Question: I have a checkbox in a loop that I wanted to check all and uncheck all using jquery. I have implemented a Jquery check all and uncheck all function, however, it only check the first checkbox in the loop after checking the checkall labeled checkbox. How would I able to implement this correctly? Codes are shown below. Thanks.
View:
'''
<div><input type="checkbox" class="check_all"> Check all</div>
<?php
$cnt=0;
echo form_open('students/del_student/'.$tennant_id);
foreach($data_student as $row)
{
$cnt++;
echo"<input type='hidden' name='course_occasion_id' value=".$row->course_occasion_id.">";
?>
<address>
<div class="row-fluid">
<div class="span2"><input type='checkbox' name='student_id[]'id="student_id" value="<?php echo $row->id;?>" ></div>
<div class="span4"><?php echo anchor("students/student/$row->id/$tennant_id",$row->first_name);?></div>
<div class="span4"><?php echo $row->last_name;?> </div>
<div class="span2"><?php echo $row->status;?> </div>
</div>
</address>
<?php
}
?>
'''
Javascript:
'''
<script type="text/javascript">
$('.check_all').on('click', function () {
$("#student_id").prop('checked', $(this).prop('checked'));
});
</script>
'''
Output:

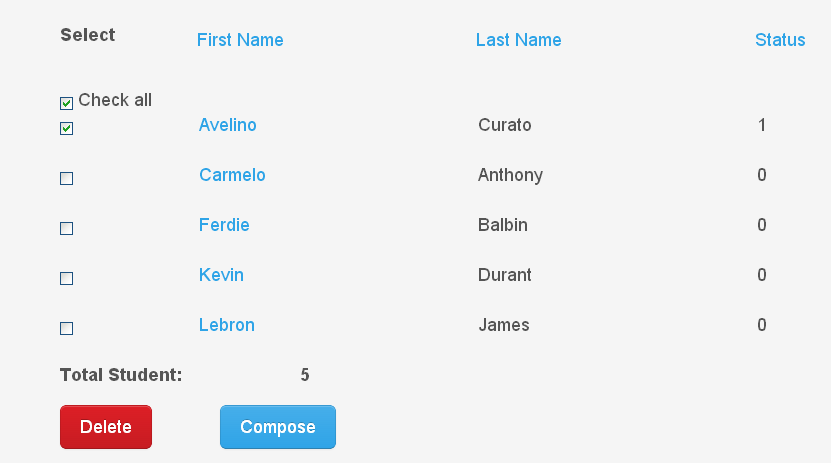
Answer: You are creating each of your checkboxes with the same id:
'''
id="student_id"
'''
ID should be unique across the page.
Instead, change this to a class, e.g. 'class="student_id"' and change your selector to look for the class:
'''
$(".student_id").prop('checked', $(this).prop('checked'));
'''